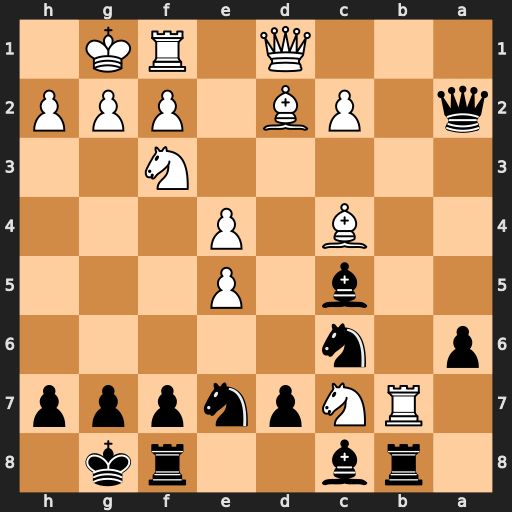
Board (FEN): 1rb2rk1/1RNpnppp/p1n5/2b1P3/2B1P3/5N2/q1PB1PPP/3Q1RK1
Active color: b
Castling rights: -
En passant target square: -
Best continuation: Qxc4 Rxb8 Nxb8